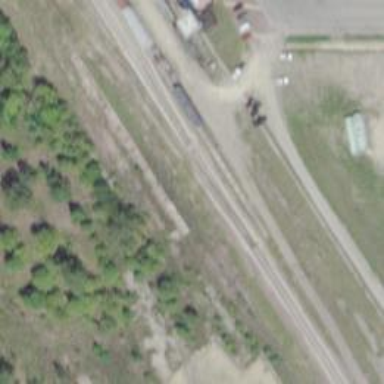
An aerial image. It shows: Abandoned railway.